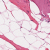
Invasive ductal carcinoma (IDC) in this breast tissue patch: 0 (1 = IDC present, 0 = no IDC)